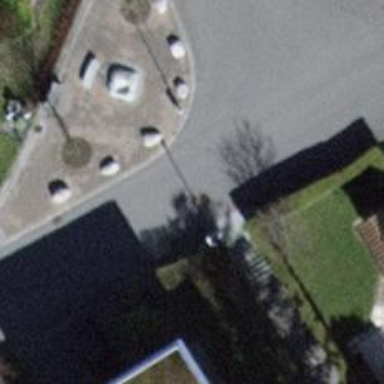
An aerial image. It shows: Set of steps on the road.